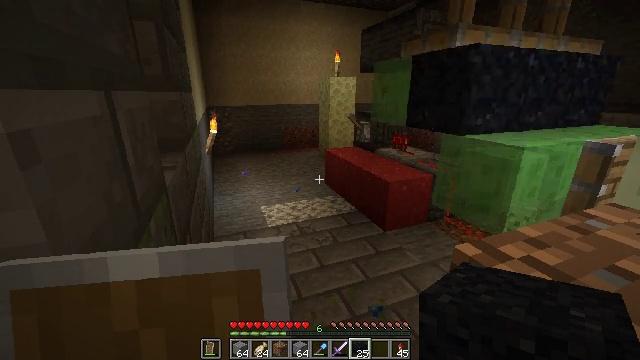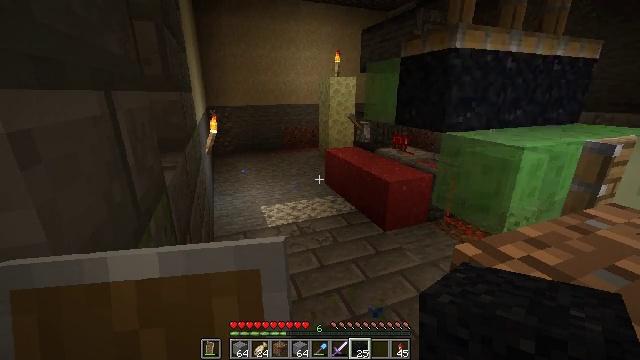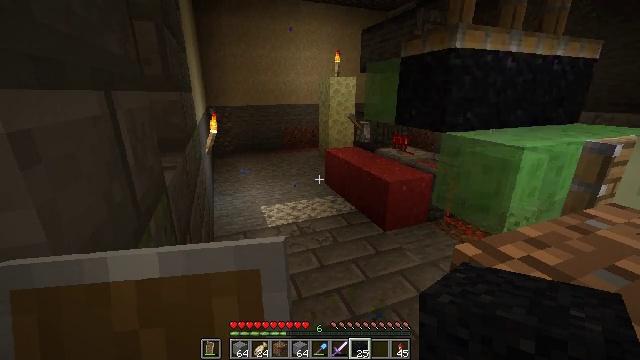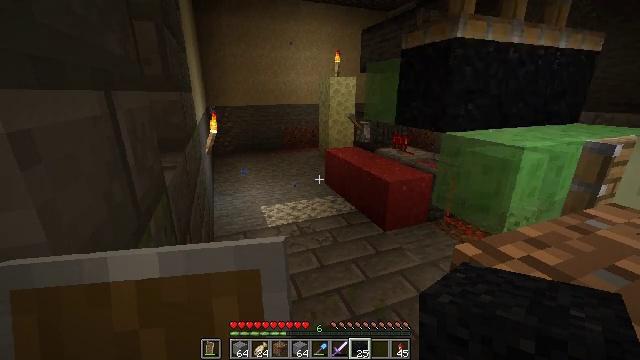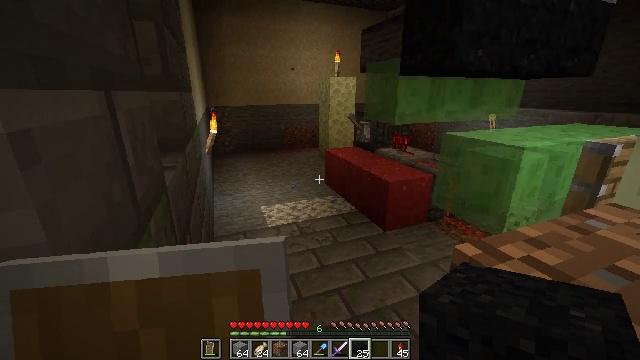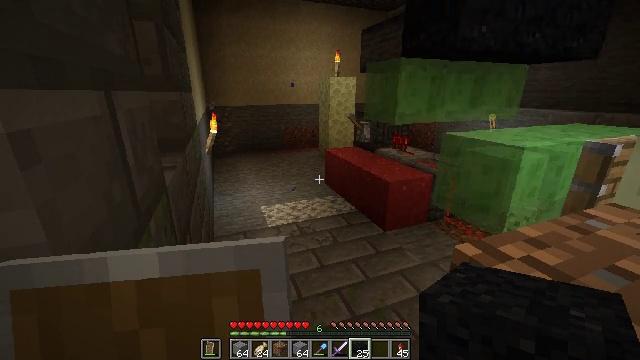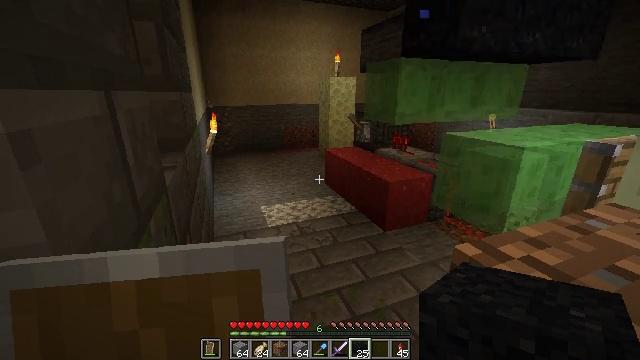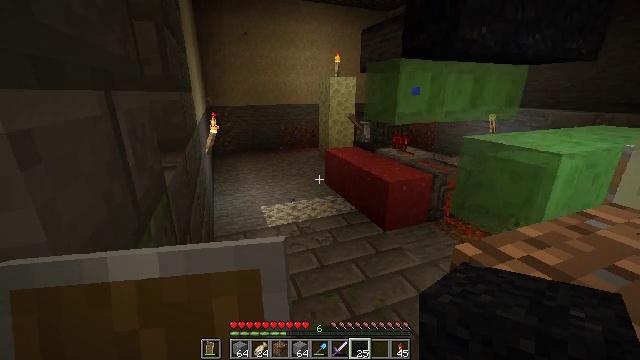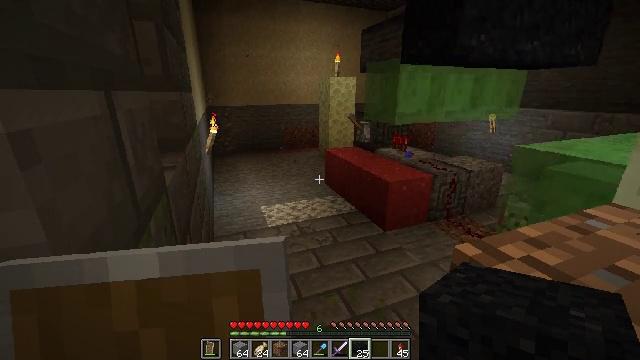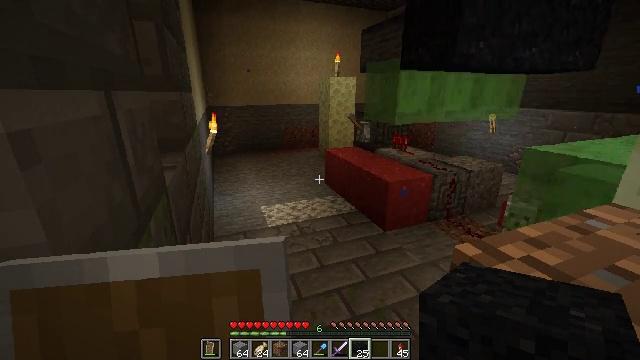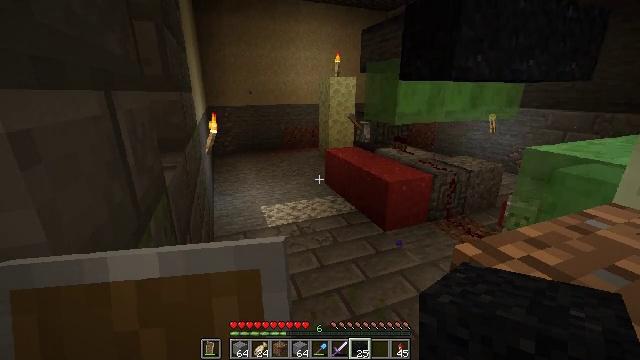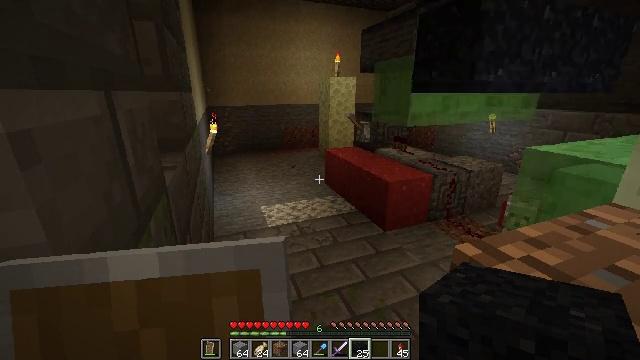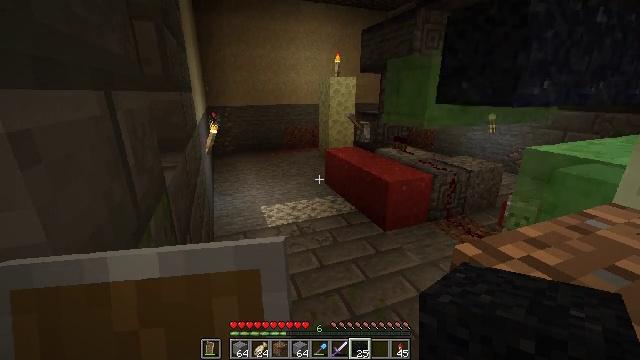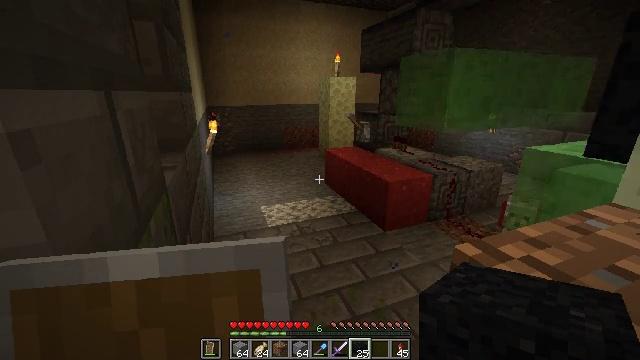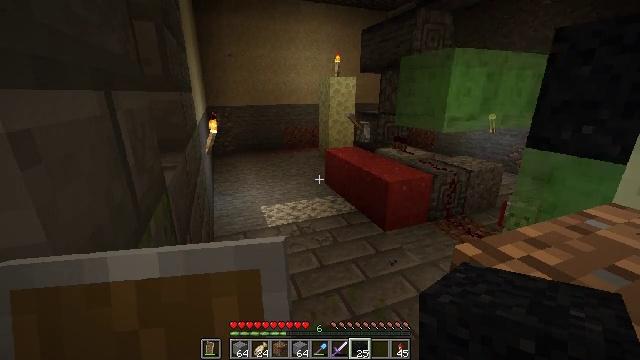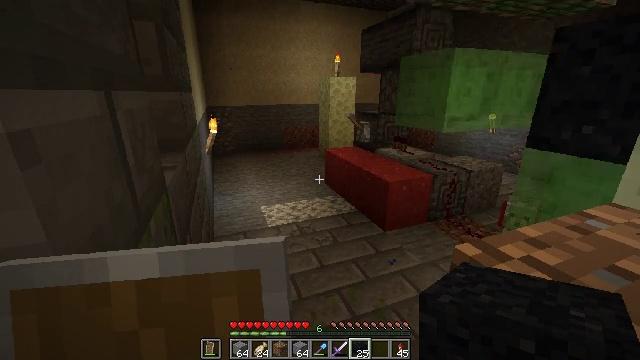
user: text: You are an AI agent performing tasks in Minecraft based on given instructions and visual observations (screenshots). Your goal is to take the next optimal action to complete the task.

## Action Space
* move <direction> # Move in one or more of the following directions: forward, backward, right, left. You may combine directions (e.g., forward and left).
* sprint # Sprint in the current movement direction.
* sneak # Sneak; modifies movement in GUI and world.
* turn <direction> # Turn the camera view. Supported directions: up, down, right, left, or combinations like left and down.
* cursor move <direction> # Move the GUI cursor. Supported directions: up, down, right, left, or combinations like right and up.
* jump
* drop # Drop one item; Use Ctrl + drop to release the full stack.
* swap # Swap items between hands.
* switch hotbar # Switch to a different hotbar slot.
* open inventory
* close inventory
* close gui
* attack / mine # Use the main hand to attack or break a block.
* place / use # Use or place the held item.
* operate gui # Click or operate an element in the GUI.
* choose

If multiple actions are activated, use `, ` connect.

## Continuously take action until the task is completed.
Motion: motion action
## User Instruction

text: Gather black concrete powder from the ground.
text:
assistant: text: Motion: no_op
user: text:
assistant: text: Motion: no_op
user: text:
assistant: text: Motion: no_op
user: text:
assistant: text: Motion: no_op
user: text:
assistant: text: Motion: no_op
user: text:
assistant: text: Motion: no_op
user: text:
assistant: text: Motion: no_op
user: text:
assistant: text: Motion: no_op
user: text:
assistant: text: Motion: no_op
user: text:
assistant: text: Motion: no_op
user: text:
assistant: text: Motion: no_op
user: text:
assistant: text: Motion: no_op
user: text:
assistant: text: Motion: no_op
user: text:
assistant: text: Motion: no_op
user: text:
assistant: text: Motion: no_op
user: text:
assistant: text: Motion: no_op
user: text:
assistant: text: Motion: no_op
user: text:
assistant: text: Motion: no_op
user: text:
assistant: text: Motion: no_op
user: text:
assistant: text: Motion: no_op
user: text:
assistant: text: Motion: no_op
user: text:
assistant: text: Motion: no_op
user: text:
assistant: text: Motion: no_op
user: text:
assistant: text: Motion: no_op
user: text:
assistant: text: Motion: no_op
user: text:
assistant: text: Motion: no_op
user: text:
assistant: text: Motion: no_op
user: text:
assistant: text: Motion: no_op
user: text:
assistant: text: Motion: no_op
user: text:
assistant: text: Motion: no_op